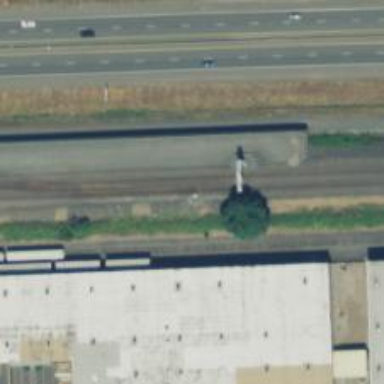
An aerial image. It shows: Railway line on embankment.